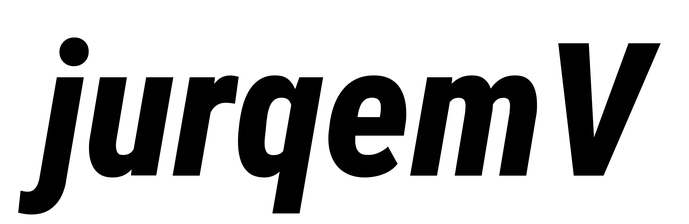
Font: Roboto-Italic_Condensed_ExtraBold_Italic